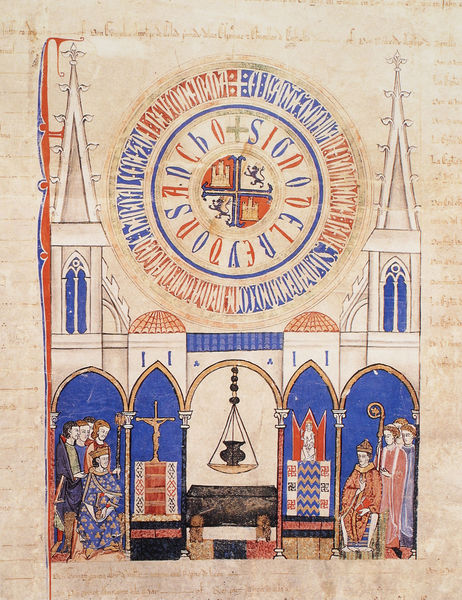
Titel: „Testament“ von Sancho el Bravo
Institution: Madrid, Archivo Histórico Nacional
Schlagwörter: blau, menschen, sitzen, fenster, zeichnung, rot, beige, kirche, gold, spitzen, kreis, krug, schrift, dächer, bischof, könig, kirchtürme, waage, buch, burg, kloster, kreuz, türme, seite, wappen, löwen, christus, jesus, jesus christus, löwe, heilige, zepter, burgen, erlöser, templer, messias, gottessohn, sohn gottes, christkind, erretter, jesus von nazaret